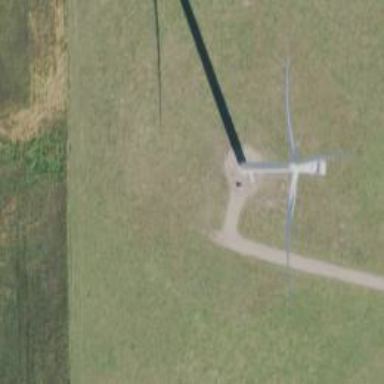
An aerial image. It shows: Wind generator using wind turbines of horizontal axis.